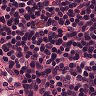
Metastatic tissue present: no